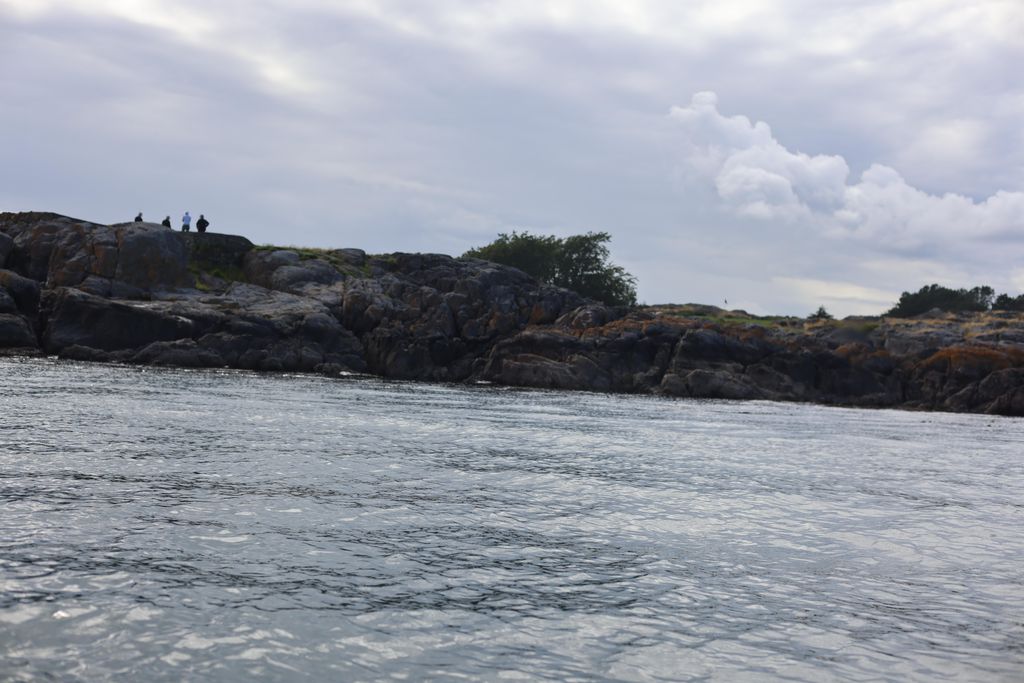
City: victoria